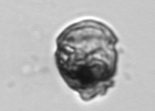
Label: Proterythropsis